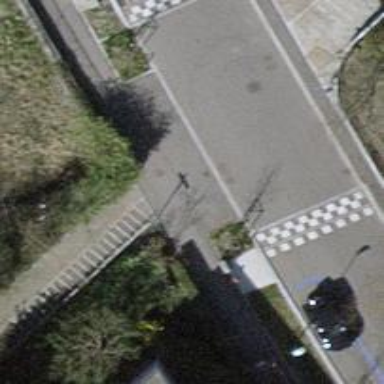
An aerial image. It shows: Set of steps with sett surface. Ramp is available for accessibility.